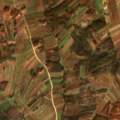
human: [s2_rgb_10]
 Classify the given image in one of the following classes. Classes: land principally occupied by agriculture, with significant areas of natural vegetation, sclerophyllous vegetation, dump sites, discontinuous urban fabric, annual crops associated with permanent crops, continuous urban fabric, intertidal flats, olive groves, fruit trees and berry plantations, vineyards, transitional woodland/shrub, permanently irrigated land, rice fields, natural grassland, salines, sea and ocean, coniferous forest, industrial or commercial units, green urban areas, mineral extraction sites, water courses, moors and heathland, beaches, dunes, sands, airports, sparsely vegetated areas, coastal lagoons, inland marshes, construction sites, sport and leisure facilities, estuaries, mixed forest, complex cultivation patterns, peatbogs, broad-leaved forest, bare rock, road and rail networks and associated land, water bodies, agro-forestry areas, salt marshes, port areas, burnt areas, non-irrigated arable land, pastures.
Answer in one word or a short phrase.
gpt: non-irrigated arable land, complex cultivation patterns, land principally occupied by agriculture, with significant areas of natural vegetation, broad-leaved forest